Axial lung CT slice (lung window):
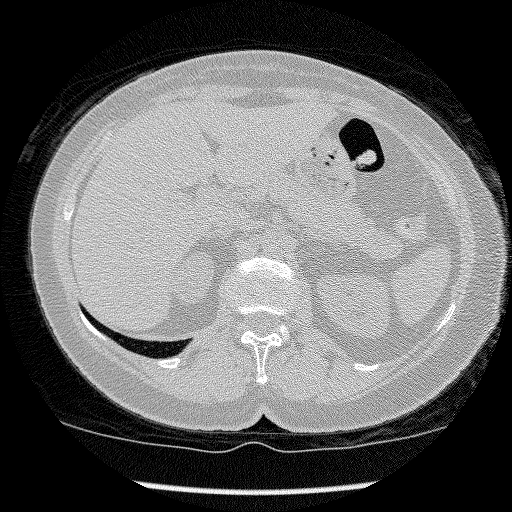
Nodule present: no